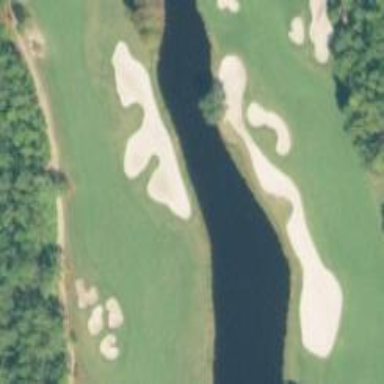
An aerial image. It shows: Water hazard in golf course. The hazard is natural water feature.